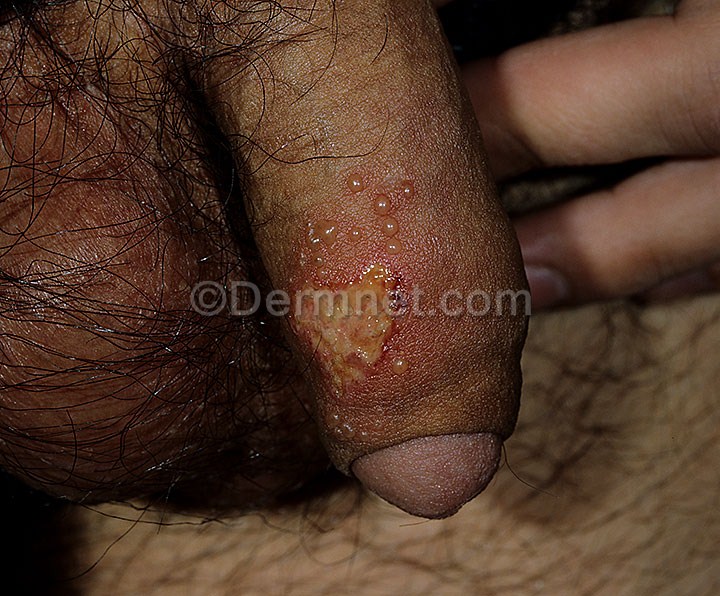
Disease: Warts Molluscum and other Viral Infections